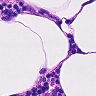
Metastatic tissue present: no